RGB frame:
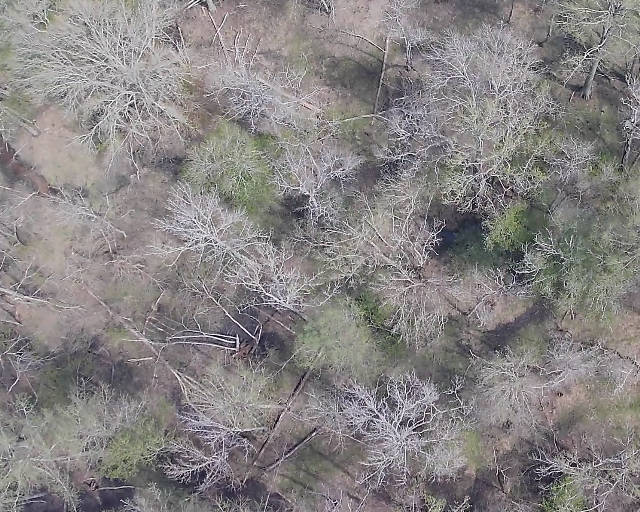
Thermal frame:
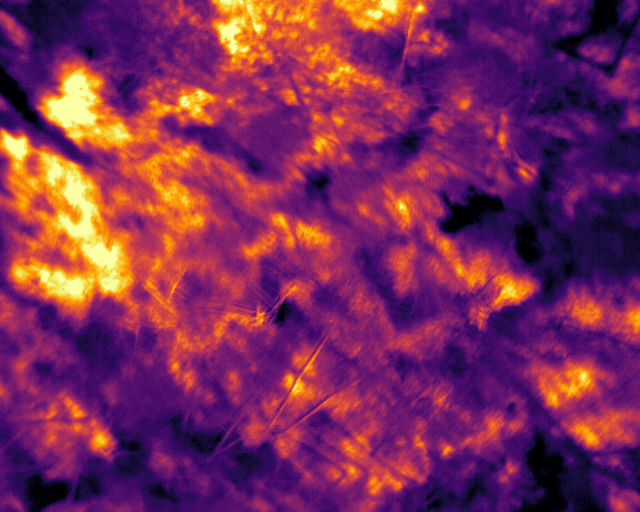
Captured: 2026-02-26 03:44:06
Pixels at or above 80 °C: 0 (fraction of frame: 0)